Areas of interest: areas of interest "Sui and Tang Luoyang City Yingtian Gate Site Museum"
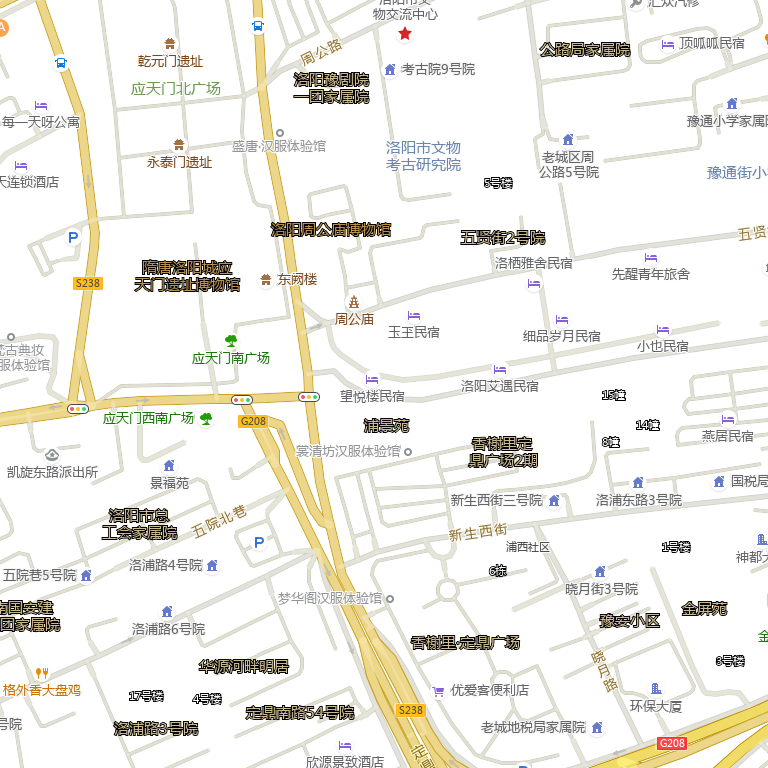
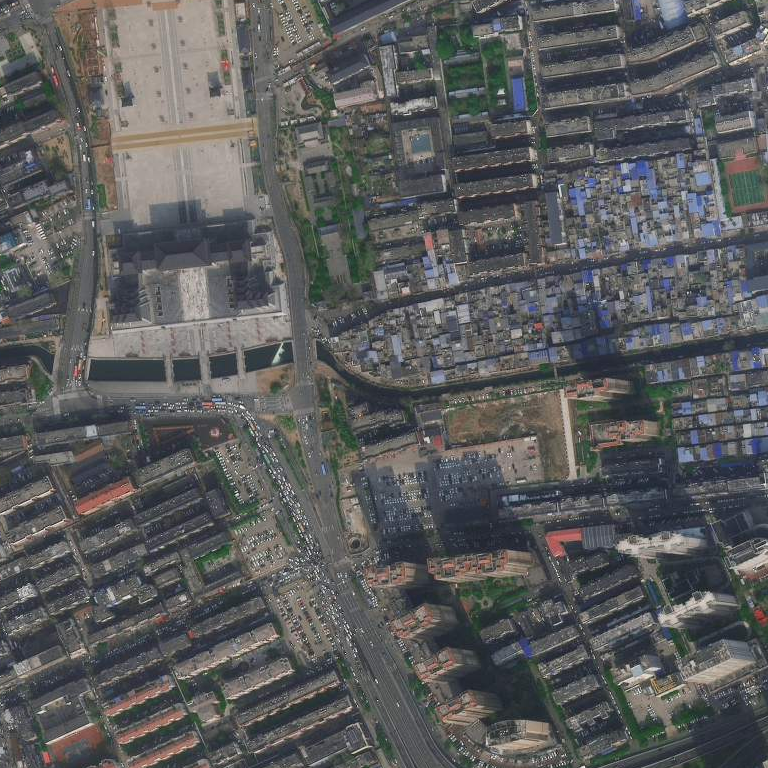